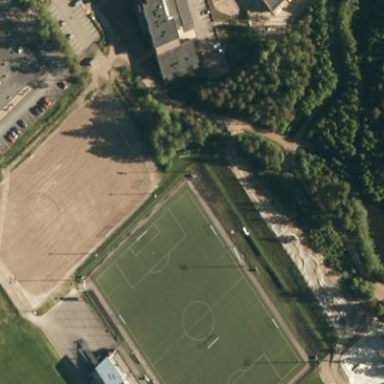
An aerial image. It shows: Gravel soccer pitch for leisure activities.